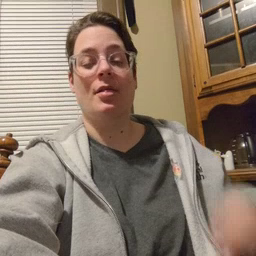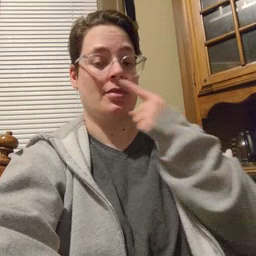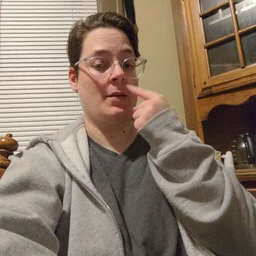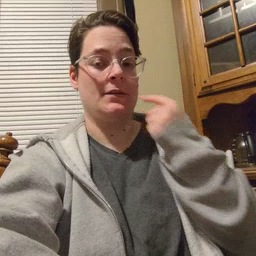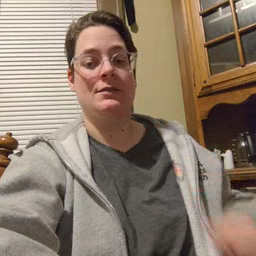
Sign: lips